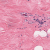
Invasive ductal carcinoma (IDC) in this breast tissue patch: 0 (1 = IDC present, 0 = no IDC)